Interaction volume radius: 5 \u00c5
Interaction volume height: 10 \u00c5
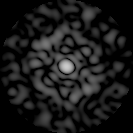
Disorder parameter: 0.8054